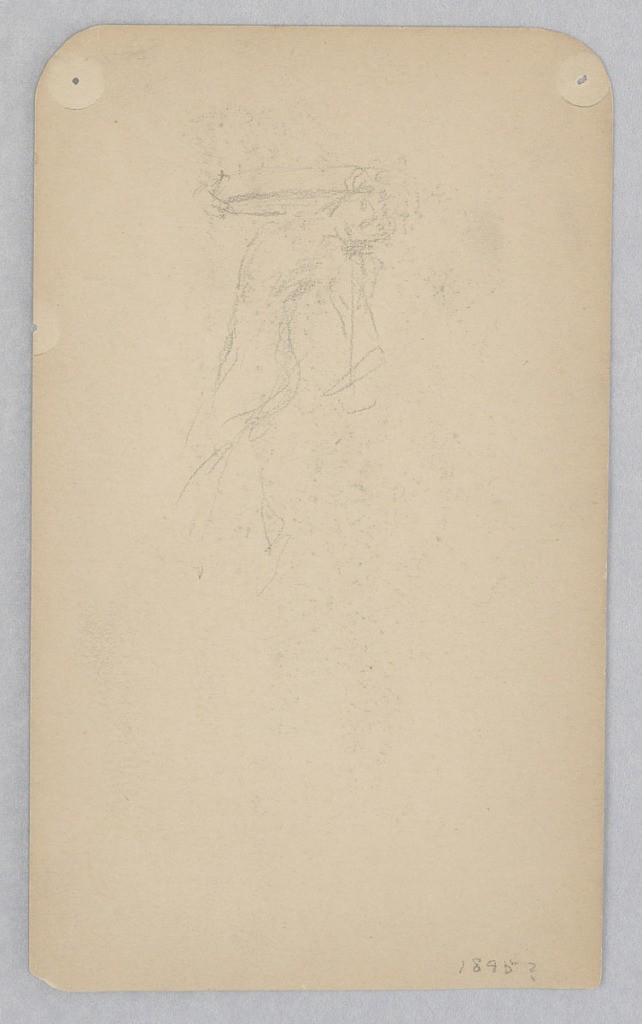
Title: Study for a dancing woman, “Moods to Music,” Mendelssohn Glee Club, New York, NY
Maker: Robert Frederick Blum, American, 1857–1903
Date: ca. 1895
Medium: Graphite on wove paper
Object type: Drawing
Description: Sketch of a female figure dancing.